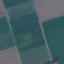
Land use / land cover: AnnualCrop